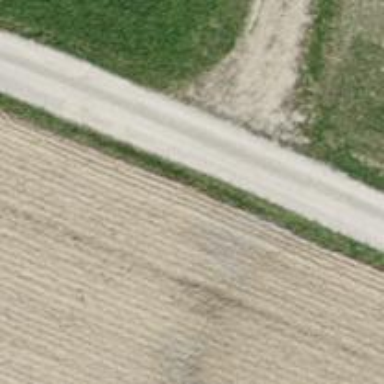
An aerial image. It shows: Track with pebblestone surface. The track is categorized as grade 5.